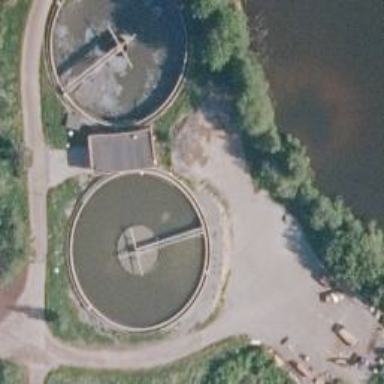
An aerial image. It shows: Wastewater plant.